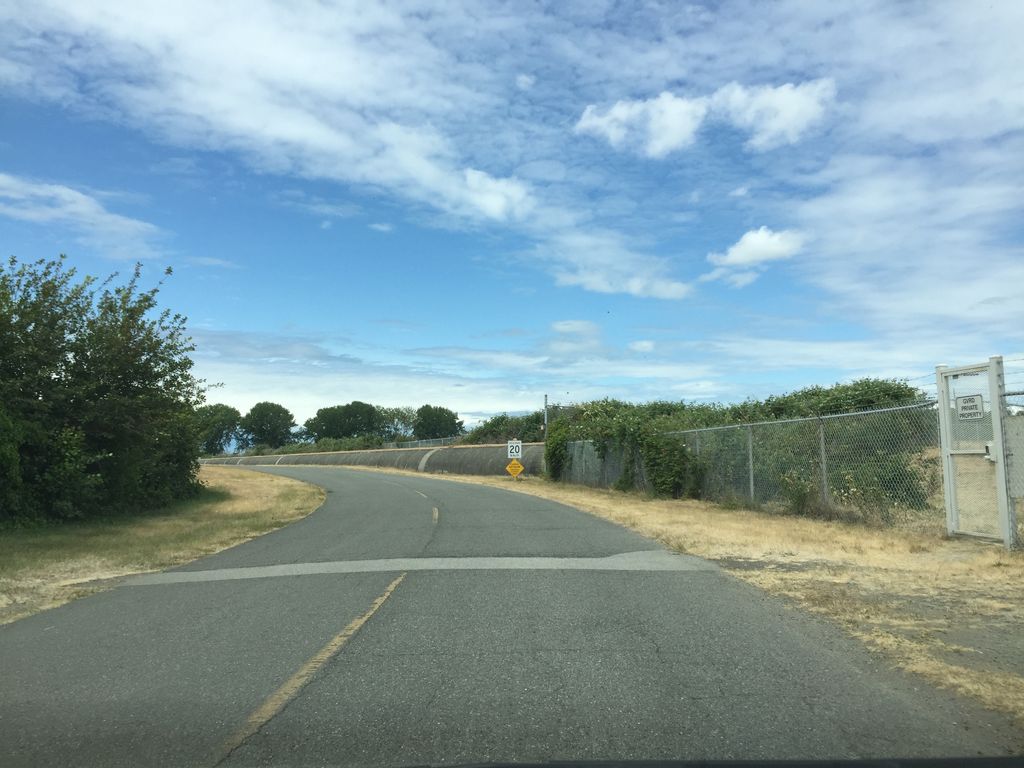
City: vancouver